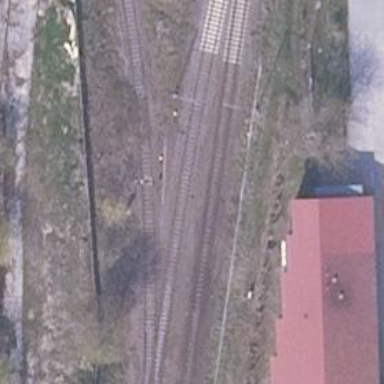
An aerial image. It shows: Railway signal.